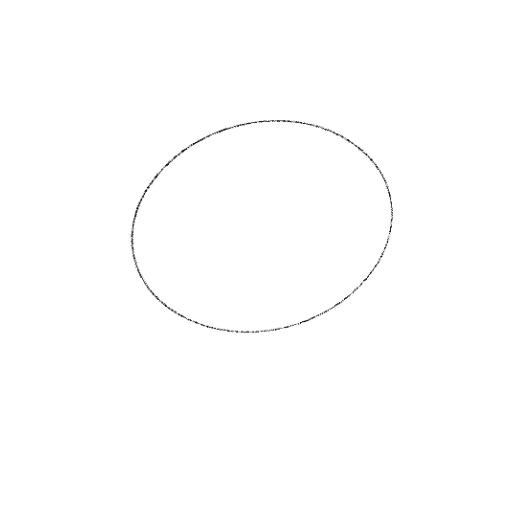
Crossing number: 0